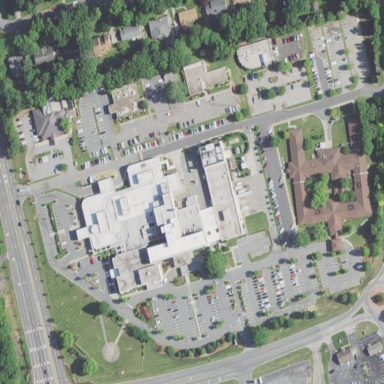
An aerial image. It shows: Hospital providing healthcare services.